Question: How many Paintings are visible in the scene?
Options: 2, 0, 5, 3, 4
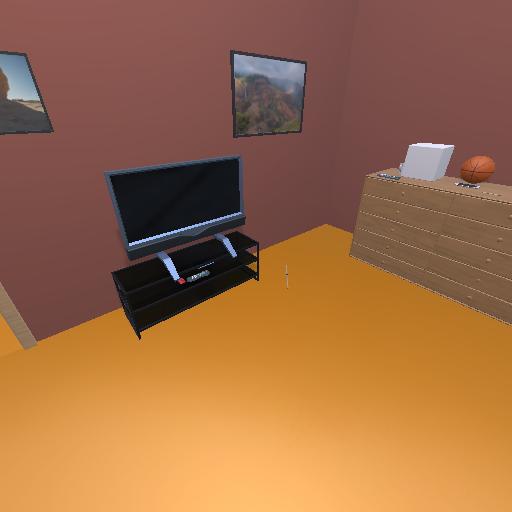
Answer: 2